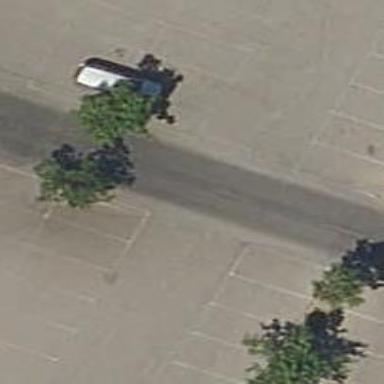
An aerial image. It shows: Road serving as parking aisle.